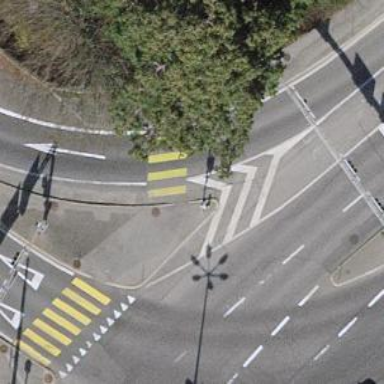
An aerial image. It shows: Marked crossing on asphalt footway.